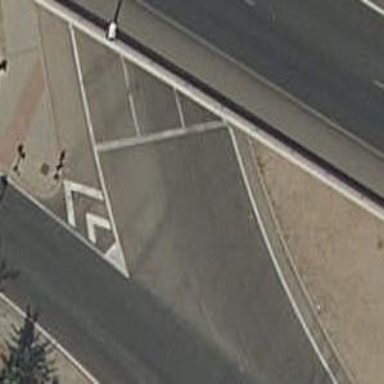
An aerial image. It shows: Road with traffic signals.